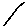
Label: line